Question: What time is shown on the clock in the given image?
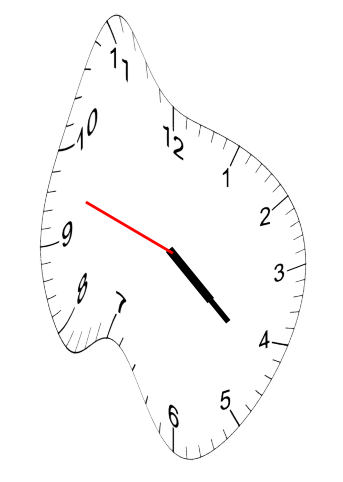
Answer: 04:21:48